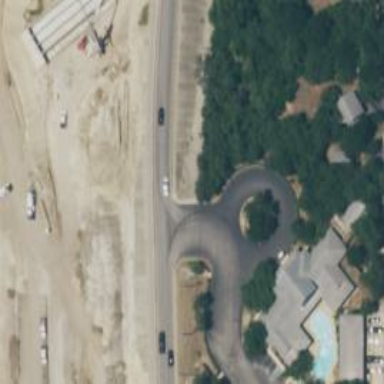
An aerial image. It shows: Turning loop on the road.